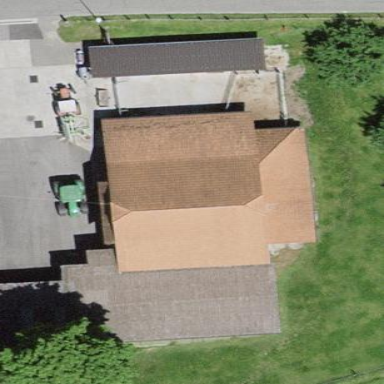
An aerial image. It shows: Rural barn.